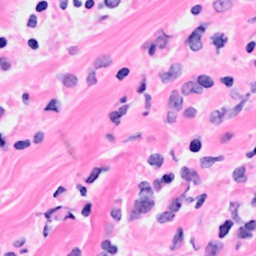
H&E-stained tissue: Breast